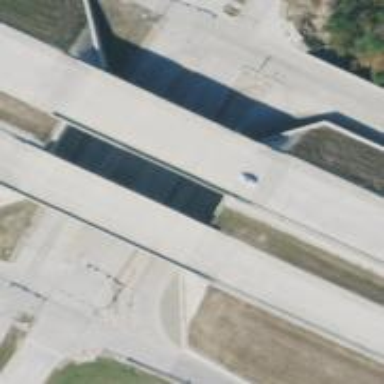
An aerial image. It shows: Motorway bridge.